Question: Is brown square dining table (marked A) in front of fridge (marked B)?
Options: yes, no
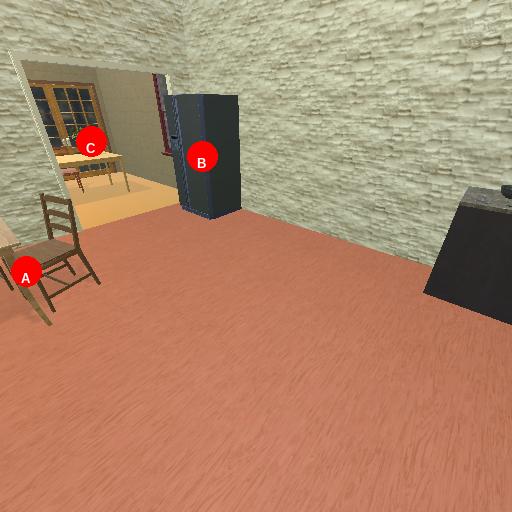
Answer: yes